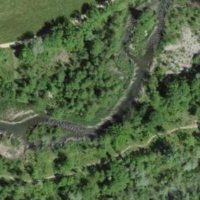
EUNIS habitat code: 21
Species observed at this site:
Tussilago farfara